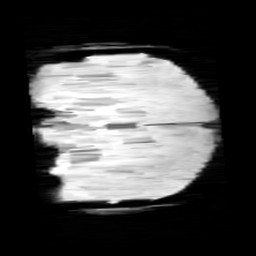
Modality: minIP
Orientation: coronal
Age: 9
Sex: male
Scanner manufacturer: siemens
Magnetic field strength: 3 T
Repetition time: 0.027 s
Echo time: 0.02 s